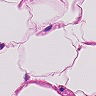
Metastatic tissue present: no